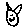
Label: cat